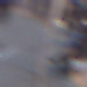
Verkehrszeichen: VerbotReiter
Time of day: SunriseSunset
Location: Outdoor (Urban)
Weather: Clear
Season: NotSpecified
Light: Natural